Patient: sex M, age 66
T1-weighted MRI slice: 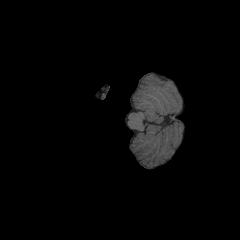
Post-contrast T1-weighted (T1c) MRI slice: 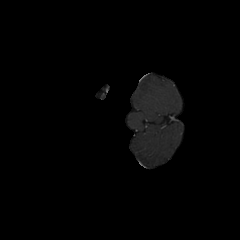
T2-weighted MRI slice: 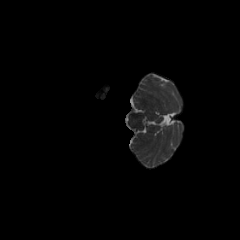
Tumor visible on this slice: no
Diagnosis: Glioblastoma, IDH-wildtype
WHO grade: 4